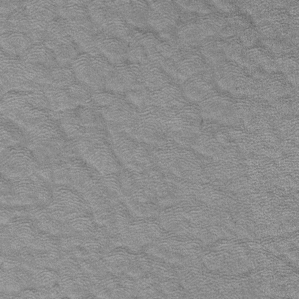
Label: frost